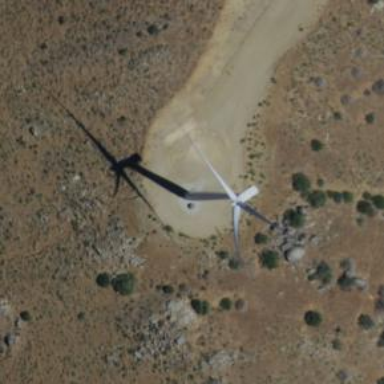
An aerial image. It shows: Wind generator powered by horizontal-axis wind turbine.